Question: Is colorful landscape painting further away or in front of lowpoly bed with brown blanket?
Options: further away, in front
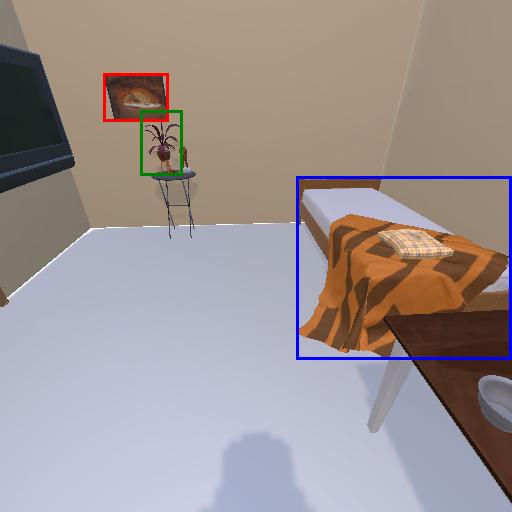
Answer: further away